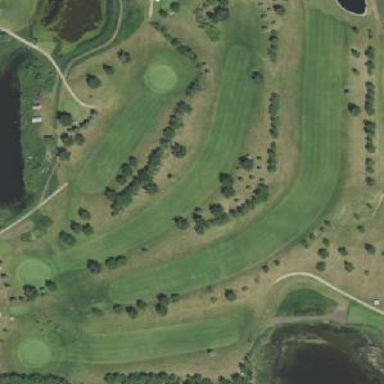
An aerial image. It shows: Scenic golf fairway.